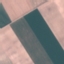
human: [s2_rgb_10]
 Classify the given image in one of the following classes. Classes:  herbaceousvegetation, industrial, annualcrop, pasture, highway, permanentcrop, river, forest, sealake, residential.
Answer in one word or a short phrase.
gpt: AnnualCrop